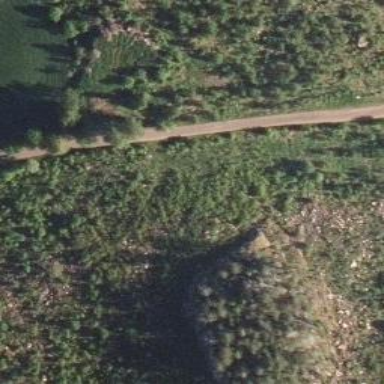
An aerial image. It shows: Natural cliff.